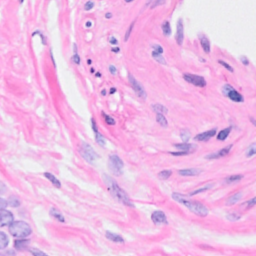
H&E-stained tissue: Breast